Question: I'm building a Phoning App, where I can either type the number, or select a name and get the number.
It succeeds on getting the number into the Label, but if I "Go back/Cancel" the contact list, It crashes. I'm pretty sure it's the while loop, but I can't figure it out.
Here's the "Get Number" code:
'''
public void onActivityResult(int reqCode, int resultCode, Intent data) {
Uri uri = data.getData();
Cursor cursor=this.getContentResolver().query(uri, null, null, null, null);
while (cursor.moveToNext()) {
String contactId = cursor.getString(cursor.getColumnIndex(
ContactsContract.Contacts._ID));
String hasPhone = cursor.getString(cursor.getColumnIndex(
ContactsContract.Contacts.HAS_PHONE_NUMBER));
if (Integer.parseInt(cursor.getString( cursor.getColumnIndex(ContactsContract.Contacts.HAS_PHONE_NUMBER))) > 0) {
// You now have the number so now query it like this
Cursor phones = getContentResolver().query(
ContactsContract.CommonDataKinds.Phone.CONTENT_URI,
null,
ContactsContract.CommonDataKinds.Phone.CONTACT_ID +" = "+ contactId,
null, null);
while (phones.moveToNext()) {
String phoneNumber = phones.getString(
phones.getColumnIndex(
ContactsContract.CommonDataKinds.Phone.NUMBER));
numberfield.setText(phoneNumber);
}
phones.close();
}
}
'''
}
Whole .Java Code
'''
public class Tabs extends Activity implements OnClickListener, OnLongClickListener{
TabHost th;
TabSpec specs;
TextView numberfield;
public String string;
public String number;
//public String phoneNumber;
@Override
protected void onCreate(Bundle savedInstanceState){
// TODO Auto-generated method stub
super.onCreate(savedInstanceState);
setContentView(R.layout.tabs);
th = (TabHost)findViewById(R.id.tabhost);
numberfield = (TextView) findViewById(R.id.etNumberField);
Button n1 = (Button) findViewById (R.id.bNumber1);
Button n2 = (Button) findViewById (R.id.bNumber2);
Button n3 = (Button) findViewById (R.id.bNumber3);
Button n4 = (Button) findViewById (R.id.bNumber4);
Button n5 = (Button) findViewById (R.id.bNumber5);
Button n6 = (Button) findViewById (R.id.bNumber6);
Button n7 = (Button) findViewById (R.id.bNumber7);
Button n8 = (Button) findViewById (R.id.bNumber8);
Button n9 = (Button) findViewById (R.id.bNumber9);
Button nstar = (Button) findViewById (R.id.bNumberStar);
Button n0 = (Button) findViewById (R.id.bNumber0);
Button nhash = (Button) findViewById (R.id.bNumberHash);
Button call = (Button) findViewById (R.id.bCall);
Button sms = (Button) findViewById (R.id.bSMS);
Button clear = (Button) findViewById (R.id.bClear);
Button contact = (Button) findViewById (R.id.bContact);
n1.setOnClickListener(this);
n2.setOnClickListener(this);
n3.setOnClickListener(this);
n4.setOnClickListener(this);
n5.setOnClickListener(this);
n6.setOnClickListener(this);
n7.setOnClickListener(this);
n8.setOnClickListener(this);
n9.setOnClickListener(this);
nstar.setOnClickListener(this);
n0.setOnClickListener(this);
n0.setOnLongClickListener(this);
nhash.setOnClickListener(this);
call.setOnClickListener(this);
clear.setOnClickListener(this);
clear.setOnLongClickListener(this);
sms.setOnClickListener(this);
contact.setOnClickListener(this);
th.setup();
specs = th.newTabSpec("tag1");
specs.setContent(R.id.Recents);
specs.setIndicator("Recents");
th.addTab(specs);
specs = th.newTabSpec("tag2");
specs.setContent(R.id.Keypad);
specs.setIndicator("Keypad");
th.addTab(specs);
specs = th.newTabSpec("tag3");
specs.setContent(R.id.Sms);
specs.setIndicator("SMS");
th.addTab(specs);
specs = th.newTabSpec("tag4");
specs.setContent(R.id.Ratings);
specs.setIndicator("Ratings");
th.addTab(specs);
specs = th.newTabSpec("tag5");
specs.setContent(R.id.Account);
specs.setIndicator("Account");
th.addTab(specs);
}
@Override
public void onClick(View arg0) {
// TODO Auto-generated method stub
switch(arg0.getId()){
case R.id.bNumber1:
numberfield.setText(numberfield.getText() + "1");
break;
case R.id.bNumber2:
numberfield.setText(numberfield.getText() + "2");
break;
case R.id.bNumber3:
numberfield.setText(numberfield.getText() + "3");
break;
case R.id.bNumber4:
numberfield.setText(numberfield.getText() + "4");
break;
case R.id.bNumber5:
numberfield.setText(numberfield.getText() + "5");
break;
case R.id.bNumber6:
numberfield.setText(numberfield.getText() + "6");
break;
case R.id.bNumber7:
numberfield.setText(numberfield.getText() + "7");
break;
case R.id.bNumber8:
numberfield.setText(numberfield.getText() + "8");
break;
case R.id.bNumber9:
numberfield.setText(numberfield.getText() + "9");
break;
case R.id.bNumberStar:
numberfield.setText(numberfield.getText() + "*");
break;
case R.id.bNumber0:
numberfield.setText(numberfield.getText() + "0");
break;
case R.id.bNumberHash:
numberfield.setText(numberfield.getText() + "#");
break;
case R.id.bClear:
String number = numberfield.getText().toString();
if(number.length() > 0){
String newNumber = number.substring(0, number.length()-1);
numberfield.setText(newNumber);
}
break;
case R.id.bCall:
call();
break;
case R.id.bContact:
Intent intent = new Intent(Intent.ACTION_PICK, ContactsContract.Contacts.CONTENT_URI);
startActivityForResult(intent, 1);
}
}
private void call() {
// TODO Auto-generated method stub
String number = numberfield.getText().toString();
if(number.length() > 0){
try {
Intent callIntent = new Intent(Intent.ACTION_CALL);
string = numberfield.getText().toString().trim();
number = "tel:" + string;
callIntent.setData(Uri.parse(number));
startActivity(callIntent);
} catch (ActivityNotFoundException activityException) {
Log.e("helloandroid dialing example", "Call failed");
}
}
}
@Override
public boolean onLongClick(View arg0) {
// TODO Auto-generated method stub
switch(arg0.getId()){
case R.id.bClear:
numberfield.setText("");
break;
case R.id.bNumber0:
numberfield.setText(numberfield.getText() + "+");
break;
}
return true;
}
public void onActivityResult(int reqCode, int resultCode, Intent data) {
Uri uri = data.getData();
Cursor cursor=this.getContentResolver().query(uri, null, null, null, null);
while (cursor.moveToNext()) {
String contactId = cursor.getString(cursor.getColumnIndex(
ContactsContract.Contacts._ID));
String hasPhone = cursor.getString(cursor.getColumnIndex(
ContactsContract.Contacts.HAS_PHONE_NUMBER));
if (Integer.parseInt(cursor.getString( cursor.getColumnIndex(ContactsContract.Contacts.HAS_PHONE_NUMBER))) > 0) {
// You now have the number so now query it like this
Cursor phones = getContentResolver().query(
ContactsContract.CommonDataKinds.Phone.CONTENT_URI,
null,
ContactsContract.CommonDataKinds.Phone.CONTACT_ID +" = "+ contactId,
null, null);
while (phones.moveToNext()) {
String phoneNumber = phones.getString(
phones.getColumnIndex(
ContactsContract.CommonDataKinds.Phone.NUMBER));
numberfield.setText(phoneNumber);
}
phones.close();
}
}
'''
}
}
Logcat:

<URL>
Thanks in advance! Really Appriciated
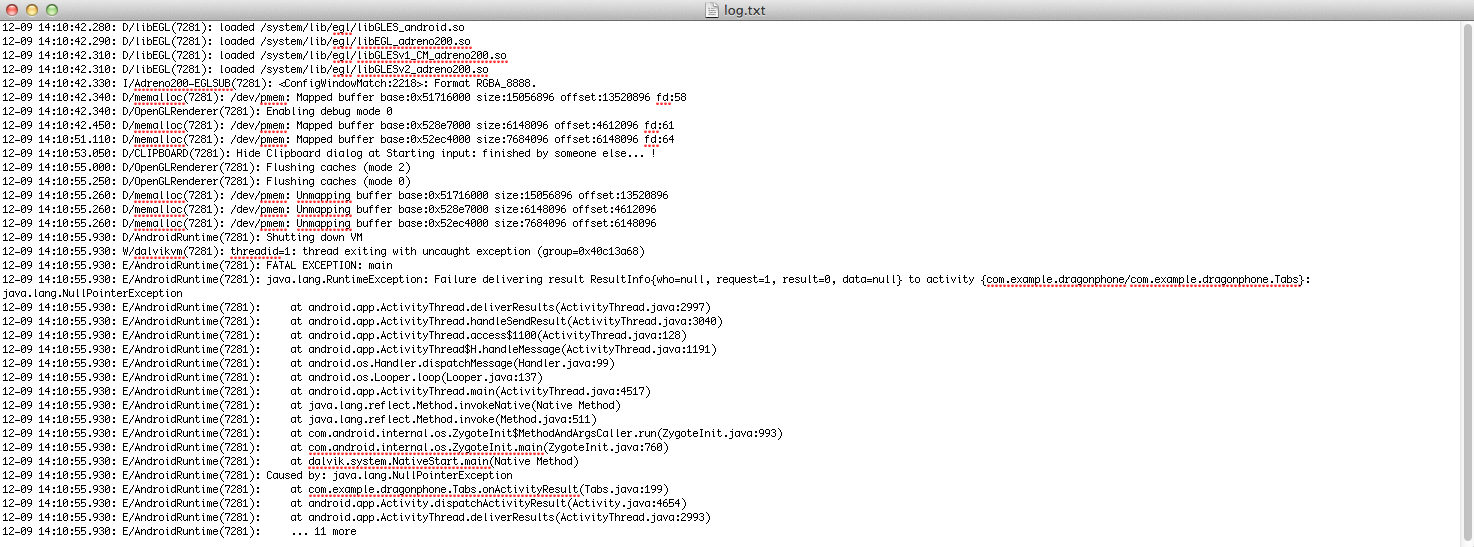
Answer: You must check the if 'resultCode' is 'RESULT_OK' before going further.
Your 'onActivityResult' method should be something like this
'''
public void onActivityResult(int reqCode, int resultCode, Intent data) {
if(resultCode == RESULT_OK && data != null) {
Uri uri = data.getData();
Cursor cursor=this.getContentResolver().query(uri, null, null, null, null);
while (cursor.moveToNext()) {
String contactId = cursor.getString(cursor.getColumnIndex(
ContactsContract.Contacts._ID));
String hasPhone = cursor.getString(cursor.getColumnIndex(
ContactsContract.Contacts.HAS_PHONE_NUMBER));
if (Integer.parseInt(cursor.getString( cursor.getColumnIndex(ContactsContract.Contacts.HAS_PHONE_NUMBER))) > 0) {
// You now have the number so now query it like this
Cursor phones = getContentResolver().query(
ContactsContract.CommonDataKinds.Phone.CONTENT_URI,
null,
ContactsContract.CommonDataKinds.Phone.CONTACT_ID +" = "+ contactId,
null, null);
while (phones.moveToNext()) {
String phoneNumber = phones.getString(
phones.getColumnIndex(
ContactsContract.CommonDataKinds.Phone.NUMBER));
numberfield.setText(phoneNumber);
}
phones.close();
}
}
}
}
'''
For more info about 'onActivityResult' you can refer this : <URL>